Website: apple
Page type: billing-address
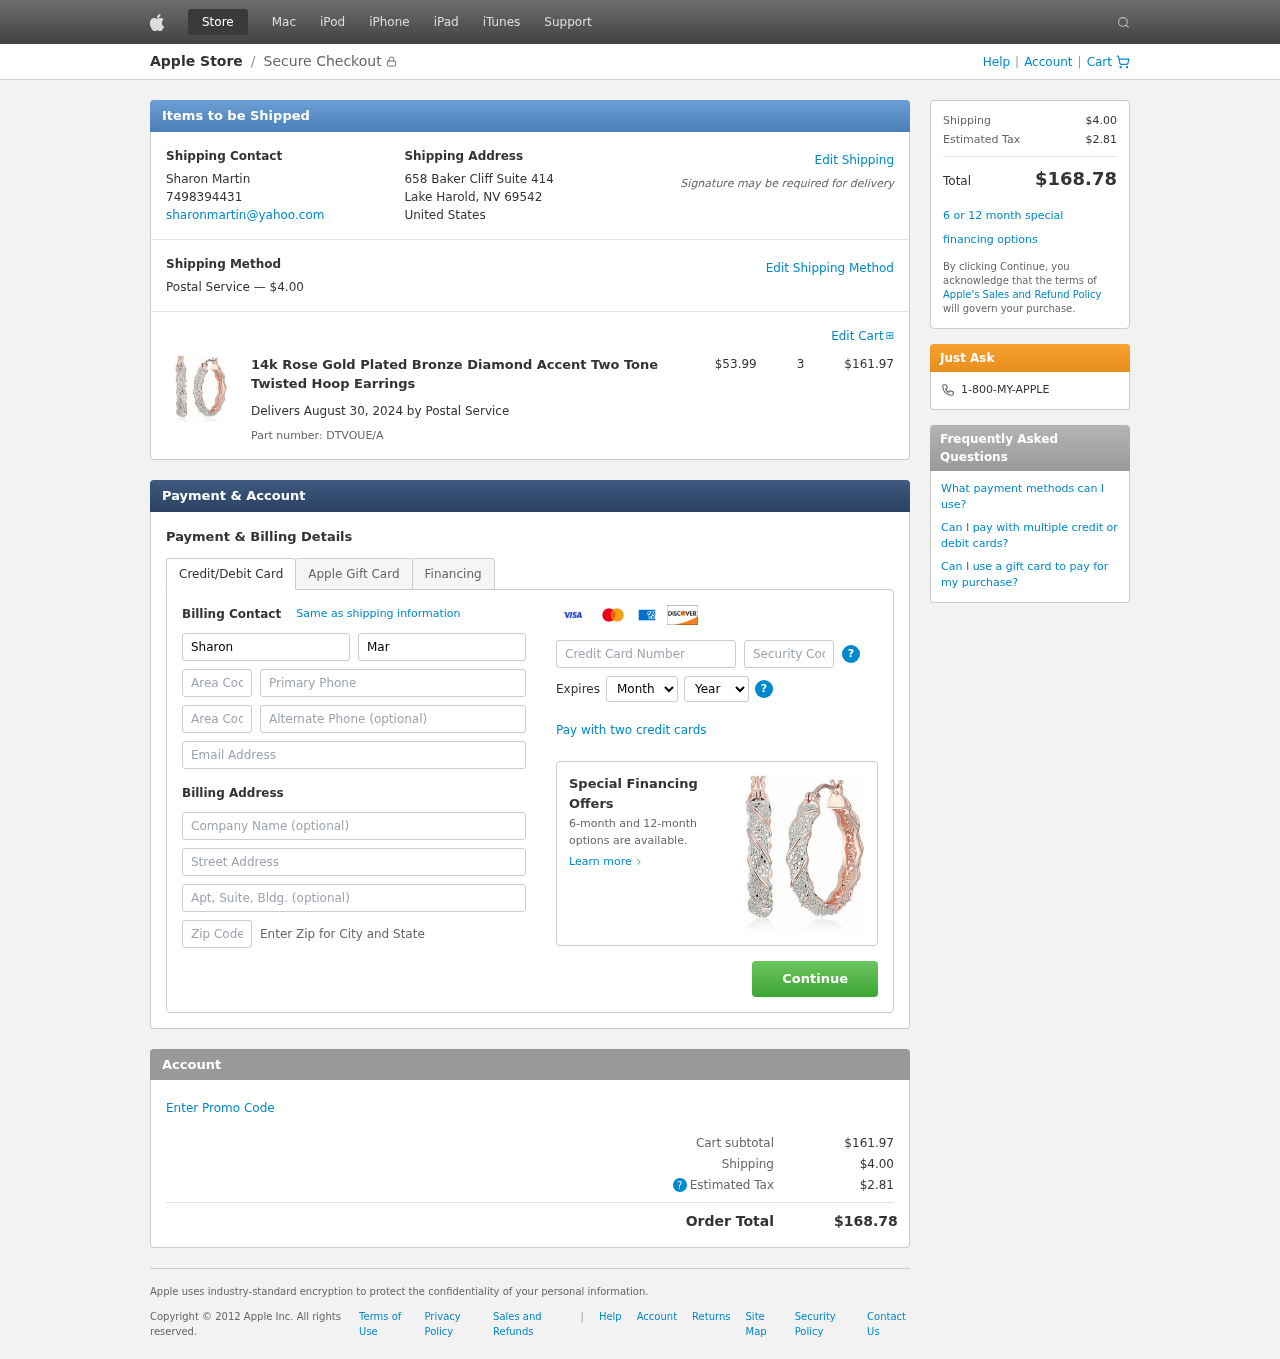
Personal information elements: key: PII_CARD_CVV
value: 909
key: PII_CARD_EXPIRY_MONTH
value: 09
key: PII_CARD_EXPIRY_YEAR
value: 28
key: PII_CARD_NUMBER
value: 2592 5580 9408 8389
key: PII_CITY_STATE_ZIP
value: Lake Harold, NV 69542
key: PII_COMPANY
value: Waller, Gross and Brown
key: PII_COUNTRY
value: United States
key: PII_EMAIL
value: sharonmartin@yahoo.com
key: PII_FIRSTNAME
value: Sharon
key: PII_FULLNAME
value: Sharon Martin
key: PII_LASTNAME
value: Martin
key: PII_PHONE
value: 7498394431
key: PII_PHONE_AREA
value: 749
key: PII_STREET
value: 658 Baker Cliff Suite 414
Product elements: key: PRODUCT1_NAME
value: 14k Rose Gold Plated Bronze Diamond Accent Two Tone Twisted Hoop Earrings
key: PRODUCT1_PRICE
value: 53.99
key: PRODUCT1_QUANTITY
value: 3
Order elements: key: ORDER_SHIPPING_COST
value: $4.00
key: ORDER_SUBTOTAL
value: $161.97
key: ORDER_DELIVERY_DATE
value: August 30, 2024
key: ORDER_PART_NUMBER
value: DTVOUE/A
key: ORDER_TAX
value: $2.81
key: ORDER_TOTAL
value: $168.78